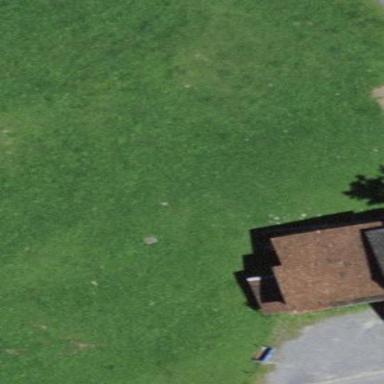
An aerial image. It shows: Rural barn.